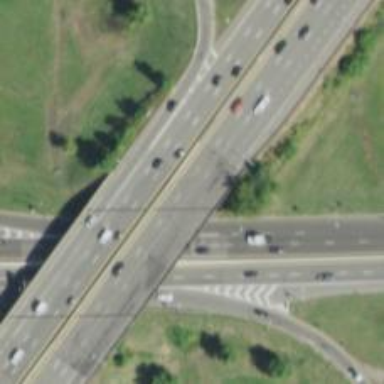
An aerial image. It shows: Bridge on urban freeway/expressway motorway.